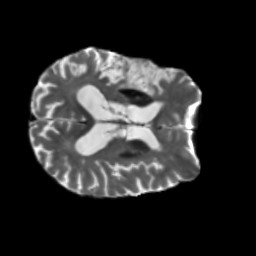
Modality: T2w
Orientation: axial
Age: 71
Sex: male
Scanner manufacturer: siemens
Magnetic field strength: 3 T
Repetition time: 5.25 s
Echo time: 0.08 s